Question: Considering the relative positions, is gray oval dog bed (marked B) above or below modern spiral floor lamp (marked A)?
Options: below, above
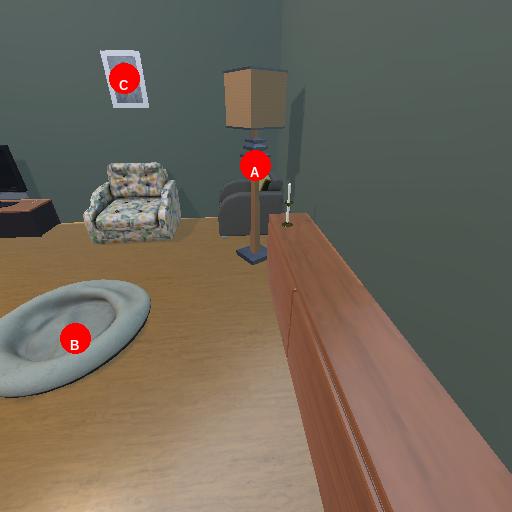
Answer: below